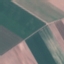
Land use / land cover: AnnualCrop